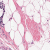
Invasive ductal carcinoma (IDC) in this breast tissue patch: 0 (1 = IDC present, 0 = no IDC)